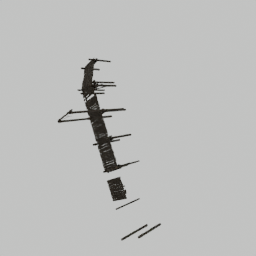
Label: architecture